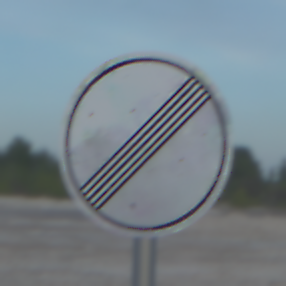
Verkehrszeichen: EndeSaemtlicherBegrenzungen
Umgebung: Outdoor, Beach
Tageszeit: SunriseSunset
Wetter: PartlyCloudy
Licht: Natural
Jahreszeit: NotSpecified
Kontrast: LowContrast